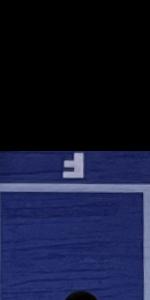
Label: Empty